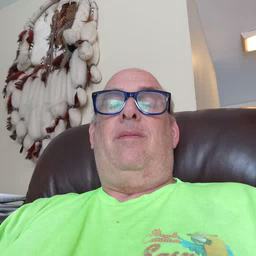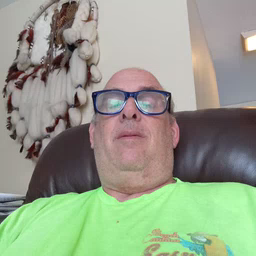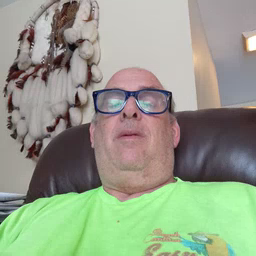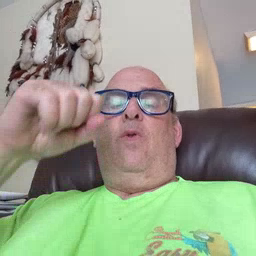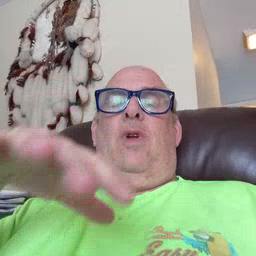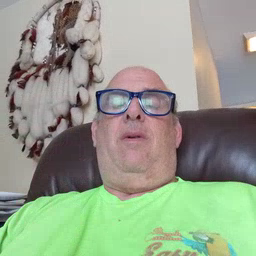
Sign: drop